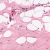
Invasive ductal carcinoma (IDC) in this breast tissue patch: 0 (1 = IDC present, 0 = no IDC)